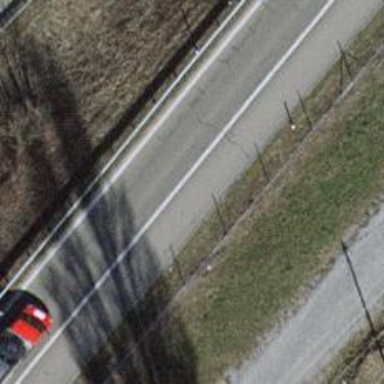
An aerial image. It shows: Asphalt motorway link.